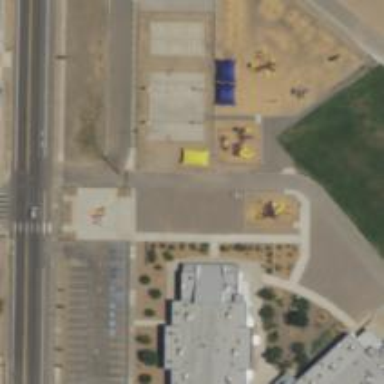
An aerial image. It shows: Playground area for leisure land.